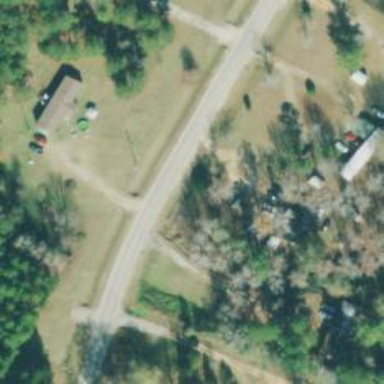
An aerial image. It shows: Residential road.